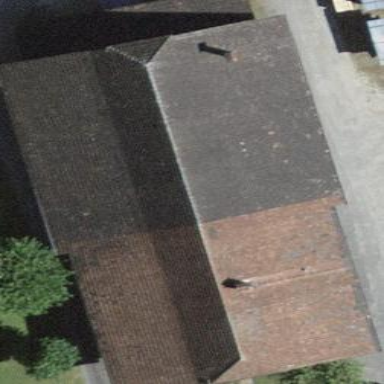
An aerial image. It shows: Farm building.